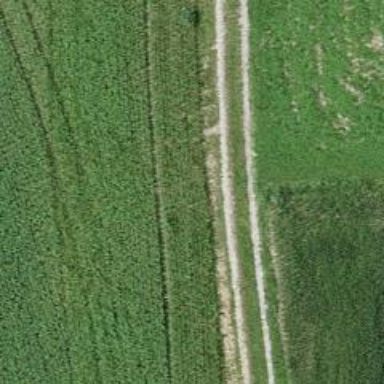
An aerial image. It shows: Track road with grade4 tracktype.